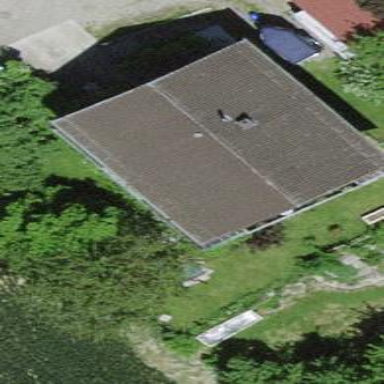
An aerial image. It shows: Simple and straightforward house.